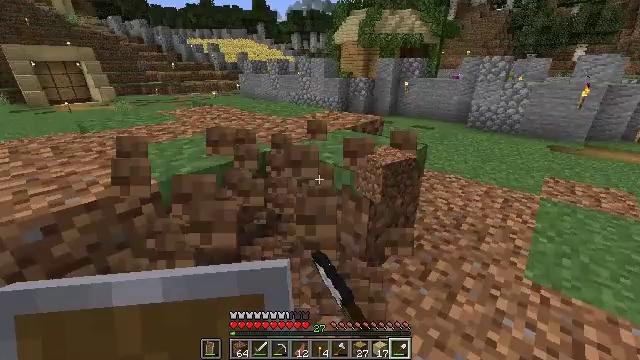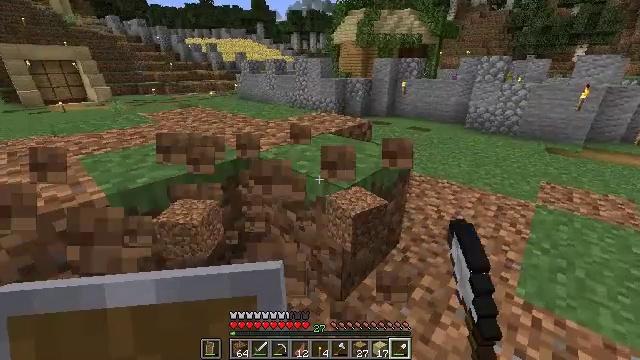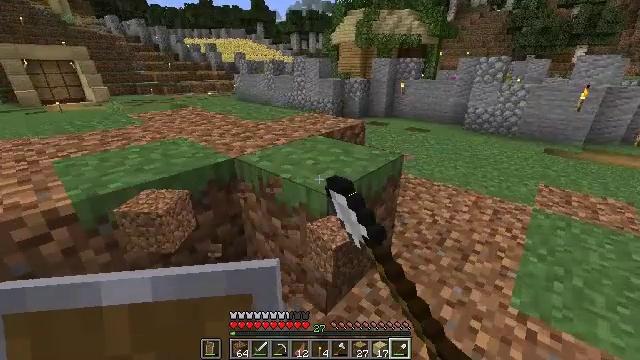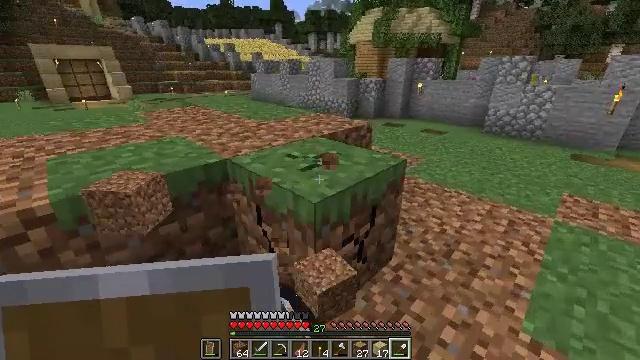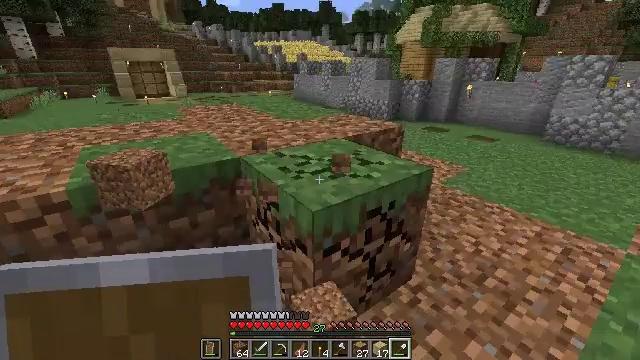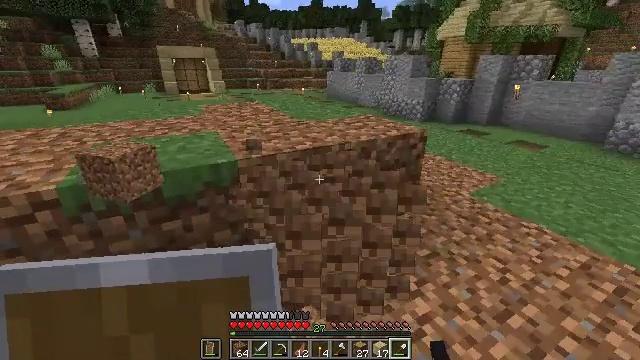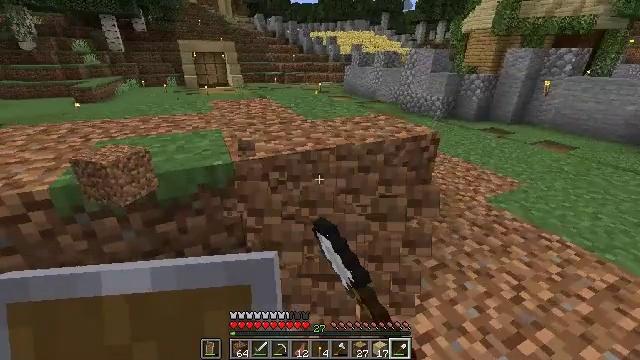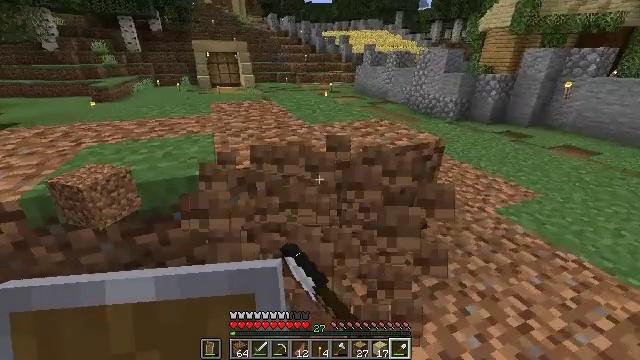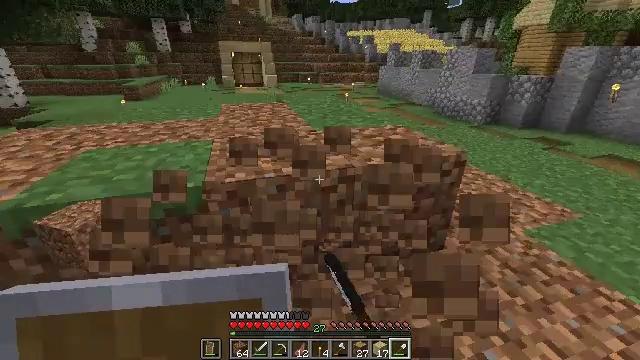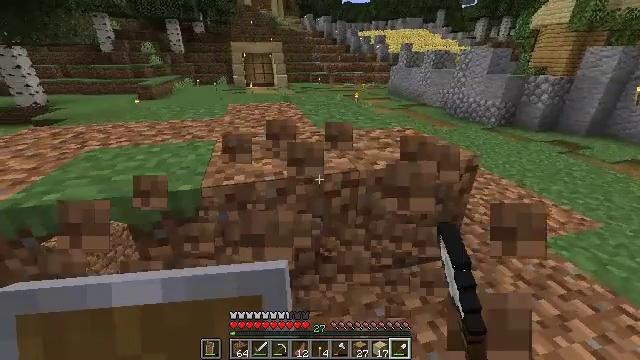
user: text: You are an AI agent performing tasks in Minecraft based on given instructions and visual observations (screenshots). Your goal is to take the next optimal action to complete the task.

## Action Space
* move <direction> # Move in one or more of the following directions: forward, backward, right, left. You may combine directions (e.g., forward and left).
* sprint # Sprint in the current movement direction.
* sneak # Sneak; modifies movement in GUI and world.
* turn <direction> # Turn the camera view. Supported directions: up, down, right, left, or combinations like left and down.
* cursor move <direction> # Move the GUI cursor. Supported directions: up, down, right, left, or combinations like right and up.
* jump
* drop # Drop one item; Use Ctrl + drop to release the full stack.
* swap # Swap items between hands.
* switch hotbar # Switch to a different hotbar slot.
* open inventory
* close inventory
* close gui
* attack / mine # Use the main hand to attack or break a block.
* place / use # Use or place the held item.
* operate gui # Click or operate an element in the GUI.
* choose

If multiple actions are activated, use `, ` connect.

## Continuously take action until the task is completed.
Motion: motion action
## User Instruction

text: Mine grass block from the ground.
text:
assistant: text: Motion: move forward and move right, attack / mine
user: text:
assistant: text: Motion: move forward and move right, attack / mine
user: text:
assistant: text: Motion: move forward and move right, turn left, attack / mine
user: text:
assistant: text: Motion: move forward and move right, turn left, attack / mine
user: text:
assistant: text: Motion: move forward and move right, turn left, attack / mine
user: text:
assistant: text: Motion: move forward and move right, turn left and down, attack / mine
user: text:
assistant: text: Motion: move forward and move right, turn left, attack / mine
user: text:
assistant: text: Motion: move forward, turn left, attack / mine
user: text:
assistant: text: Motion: turn left, attack / mine
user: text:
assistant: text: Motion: attack / mine